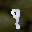
Label: 9